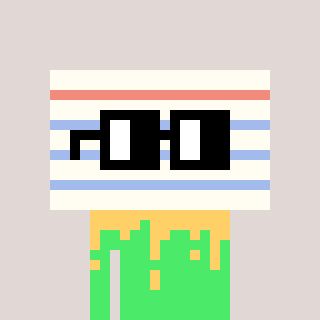
a pixel art character with square black glasses, a empty notebook page-shaped head and a teal-colored body on a warm background